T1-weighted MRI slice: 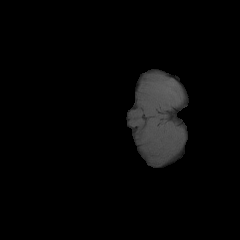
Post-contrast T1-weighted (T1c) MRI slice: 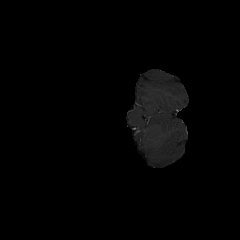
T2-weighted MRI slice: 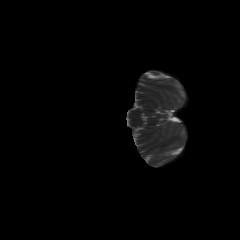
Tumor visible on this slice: no